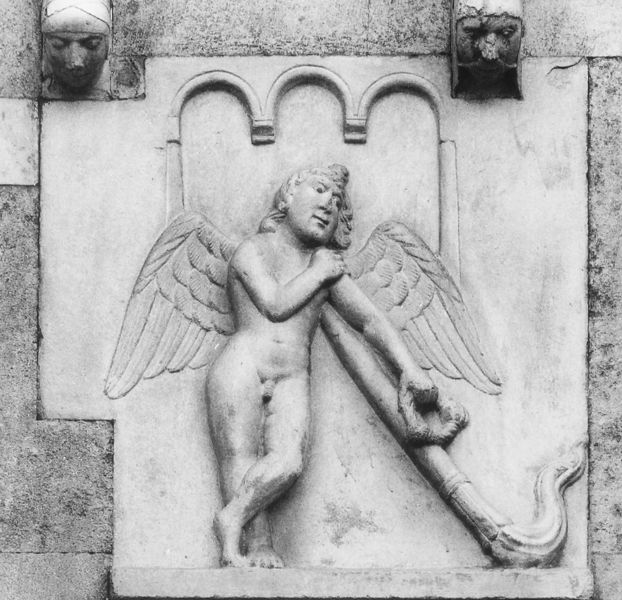
Titel: Dom S. Gimignano, Modena
Standort: Modena, Dom S. Gimignano (EU - I - Emilia-Romagna)
Schlagwörter: akt, feuer, flügel, kopf, nackt, haar, köpfe, marmor, blick, gebäude, haus, wand, arm, halten, stehen, stein, instrument, standfigur, locken, engel, relief, bogen, fassade, mauer, rundbogen, lehnen, bögen, penis, arkade, flamme, hauswand, kranz, rundbögen, abstützen, fackel, drillingsfenster, blendfenster, siegerkranz, entspant